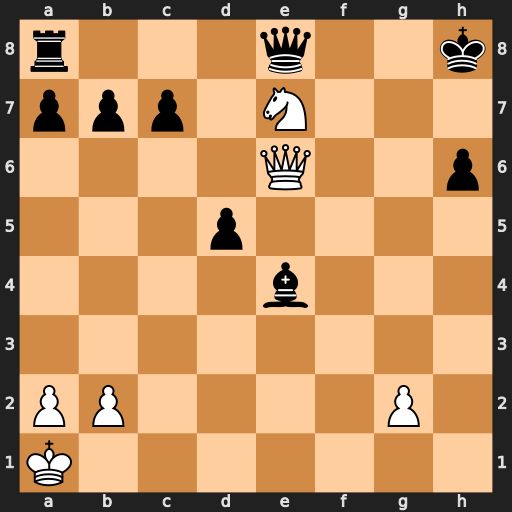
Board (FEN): r3q2k/ppp1N3/4Q2p/3p4/4b3/8/PP4P1/K7
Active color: w
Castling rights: -
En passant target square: -
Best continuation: Qxh6+ Bh7 Qf6#